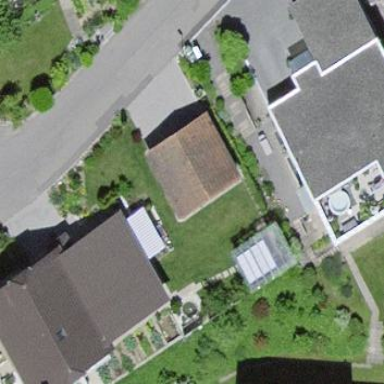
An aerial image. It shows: Group of garages.